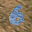
Label: 6